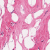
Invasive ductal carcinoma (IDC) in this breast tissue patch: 0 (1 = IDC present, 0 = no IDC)